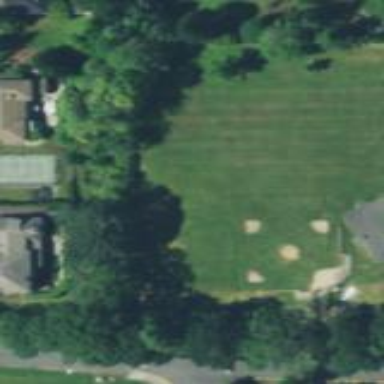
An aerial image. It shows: Baseball pitch for leisure and sports activities.